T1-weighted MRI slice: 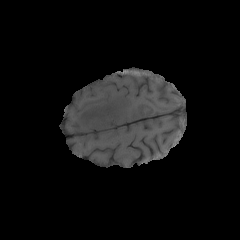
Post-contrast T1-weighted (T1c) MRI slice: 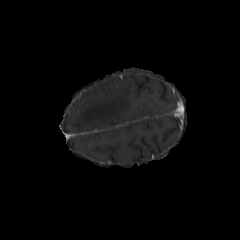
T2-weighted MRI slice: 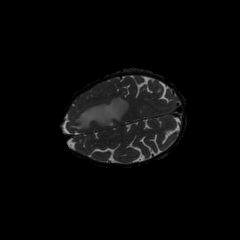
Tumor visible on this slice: yes